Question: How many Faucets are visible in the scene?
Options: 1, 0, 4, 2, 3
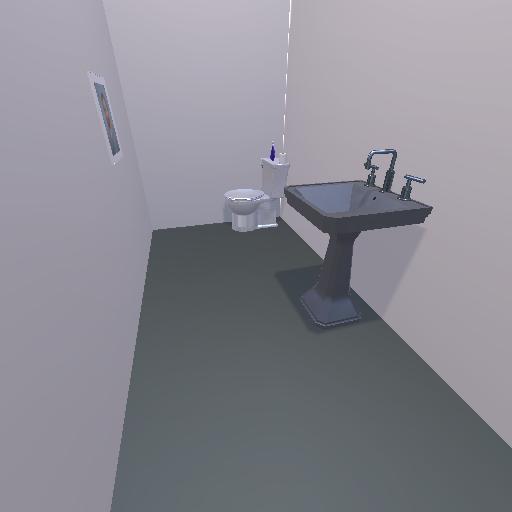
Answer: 1